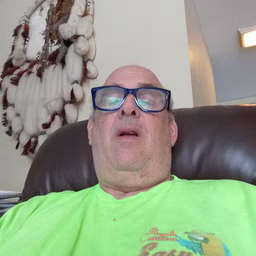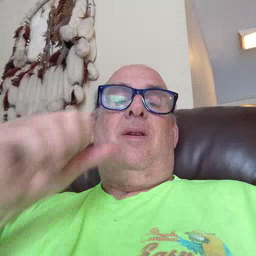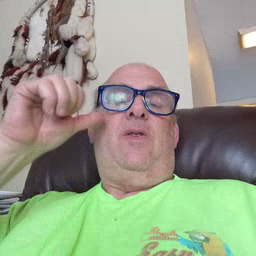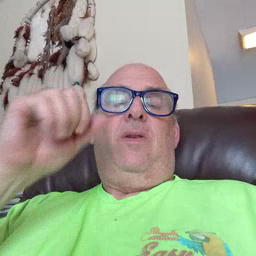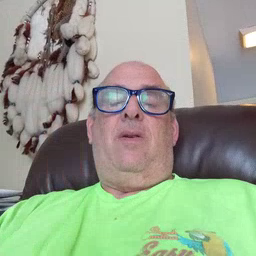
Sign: yesterday